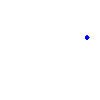
Particle: pion